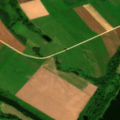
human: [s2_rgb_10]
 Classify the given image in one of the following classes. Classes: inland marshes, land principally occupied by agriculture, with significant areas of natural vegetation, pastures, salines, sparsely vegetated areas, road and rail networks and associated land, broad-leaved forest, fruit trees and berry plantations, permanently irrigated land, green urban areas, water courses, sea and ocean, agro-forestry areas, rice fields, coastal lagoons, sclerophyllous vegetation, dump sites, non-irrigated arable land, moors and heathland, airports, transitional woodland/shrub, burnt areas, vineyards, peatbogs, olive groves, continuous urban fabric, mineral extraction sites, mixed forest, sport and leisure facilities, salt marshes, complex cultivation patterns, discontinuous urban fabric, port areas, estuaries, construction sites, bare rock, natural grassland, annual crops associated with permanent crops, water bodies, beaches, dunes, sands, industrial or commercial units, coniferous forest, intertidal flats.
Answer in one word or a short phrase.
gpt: non-irrigated arable land, pastures, land principally occupied by agriculture, with significant areas of natural vegetation, water courses